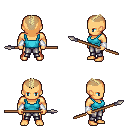
a pixel art fantasy rpg character, male body template, human, tanned skin, teal pirate shirt, metal pants, white blonde short mohawk hairstyle, white cloth bracers, spear, four views (front, back, left, right), 2x2 character sprite sheet, small pixel art, hard edges, no anti-aliasing